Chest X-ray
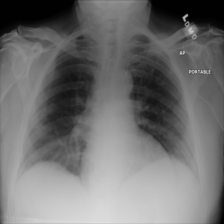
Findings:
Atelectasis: negative
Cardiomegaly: negative
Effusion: negative
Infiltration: negative
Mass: negative
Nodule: negative
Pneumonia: negative
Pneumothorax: positive
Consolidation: negative
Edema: negative
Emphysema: negative
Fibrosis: negative
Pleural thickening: negative
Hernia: negative